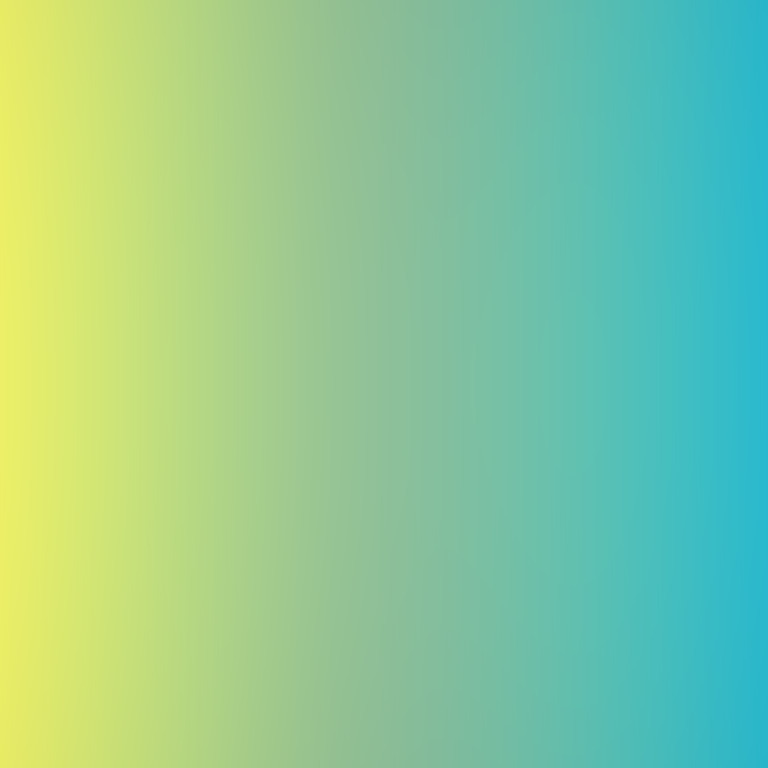
Abstract light effect, smooth gradient from yellow to cyan, calm atmosphere, soft glow, no room, no furniture, no objects.